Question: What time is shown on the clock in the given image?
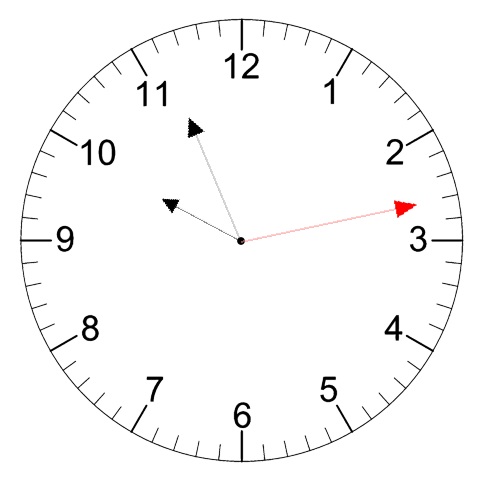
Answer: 09:56:13